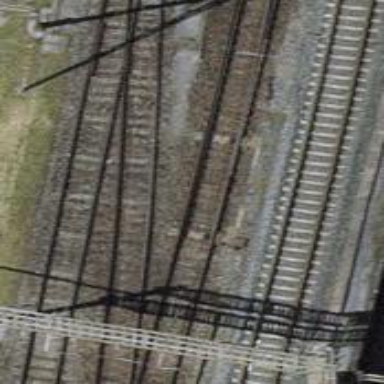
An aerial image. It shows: Railway switch.